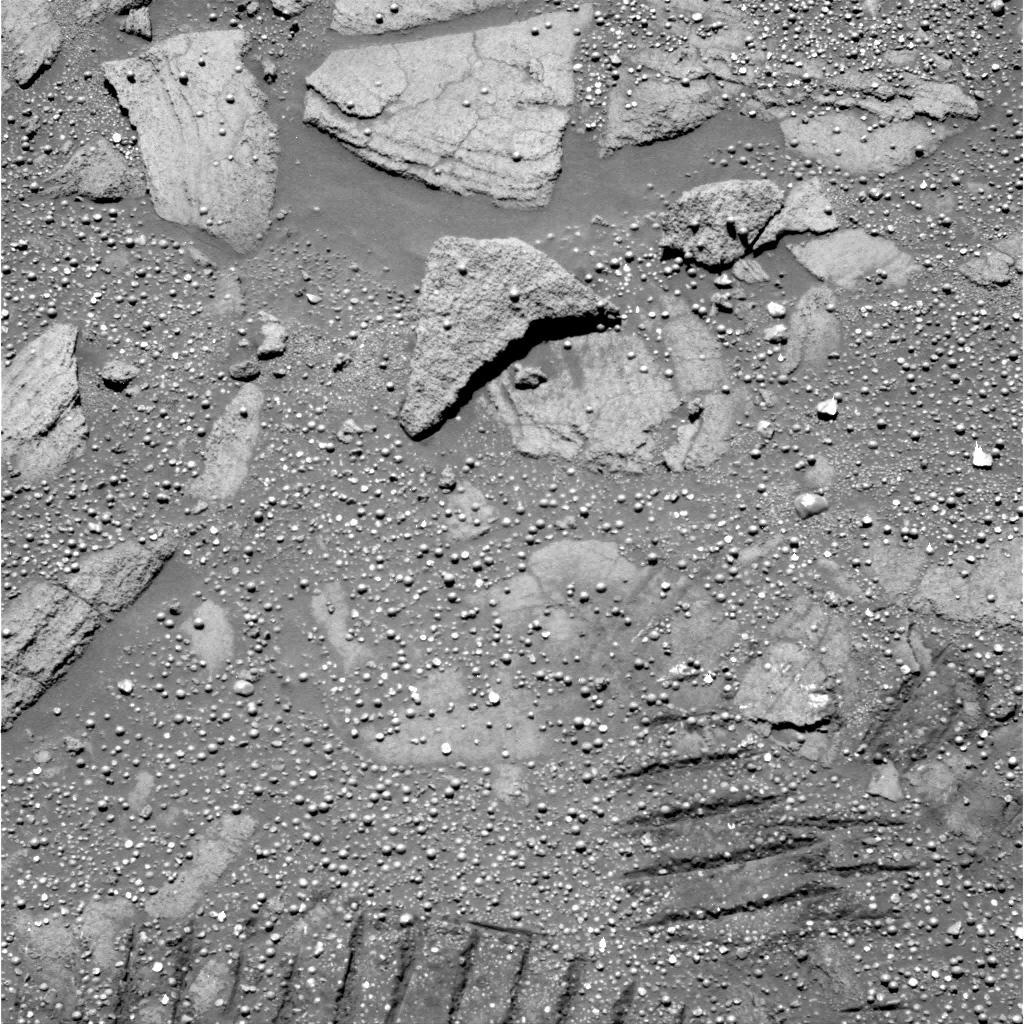
Terrain classes present: Bedrock, Gravel / Sand / Soil, Rock, Shadow, Track